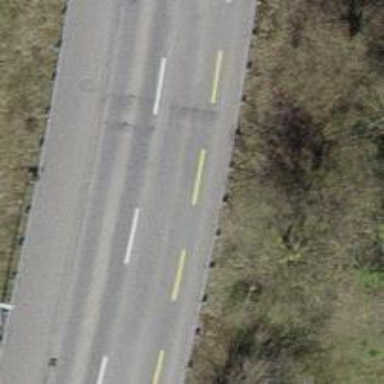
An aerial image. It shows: Tertiary road with asphalt surface. There is cycle lane on the left and cycle track on the right.